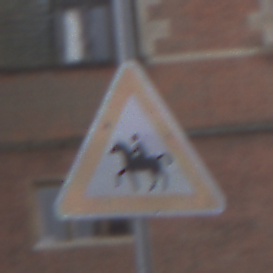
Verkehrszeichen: ReiterRechts
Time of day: Midday
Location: Outdoor (Urban)
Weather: Overcast
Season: NotSpecified
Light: Natural